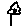
Label: flower